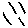
Label: line